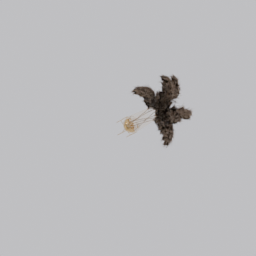
Label: decoration